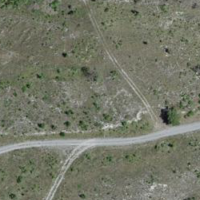
EUNIS habitat code: 45
Species observed at this site:
Pinus sylvestris
Corvus corone
Actitis hypoleucos
Turdus philomelos
Dendrocopos major
Turdus viscivorus
Mylabris variabilis
Buteo buteo
Jynx torquilla
Circaetus gallicus
Sylvia atricapilla
Hippolais polyglotta
Muscicapa striata
Phylloscopus collybita
Pernis apivorus
Luscinia megarhynchos
Alauda arvensis
Dryocopus martius
Falco tinnunculus
Picus viridis
Corvus corax
Periparus ater
Motacilla cinerea
Cyanistes caeruleus
Lophophanes cristatus
Anas platyrhynchos
Chloris chloris
Fringilla coelebs
Lanius collurio
Passer montanus
Columba palumbus
Turdus merula
Carduelis carduelis
Phalacrocorax carbo
Tachymarptis melba
Emberiza cia
Locustella naevia
Parus major
Hirundo rustica
Milvus migrans
Milvus milvus
Columba oenas
Pyrrhocorax graculus
Aquila chrysaetos
Motacilla alba
Delichon urbicum